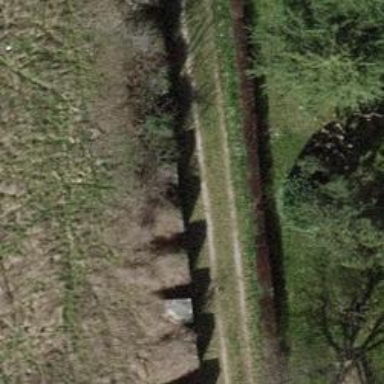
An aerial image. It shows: Block barrier.